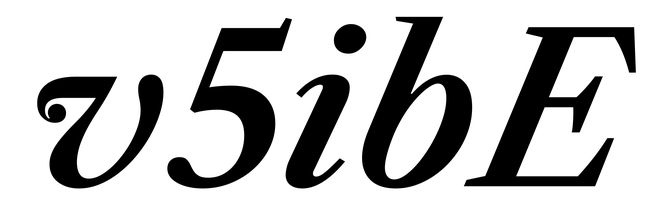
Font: LibreCaslonText-Italic_SemiBold_Italic